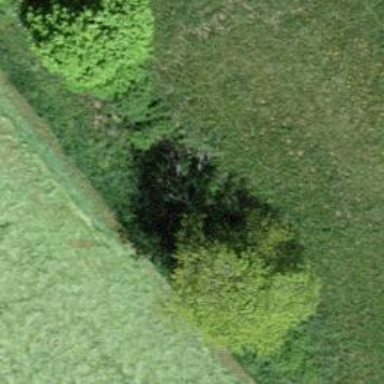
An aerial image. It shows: Hedge acting as barrier.